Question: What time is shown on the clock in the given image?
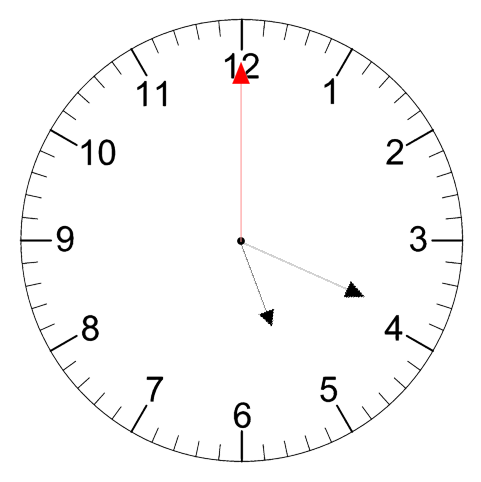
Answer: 05:19:00